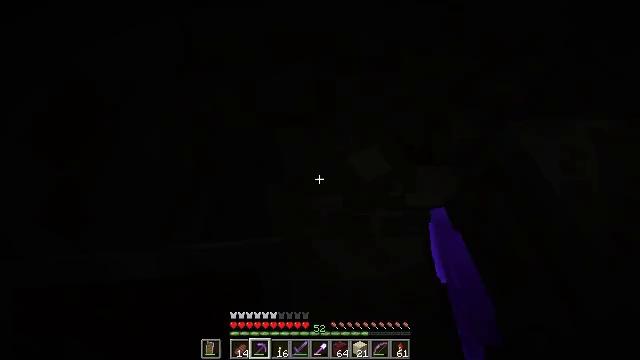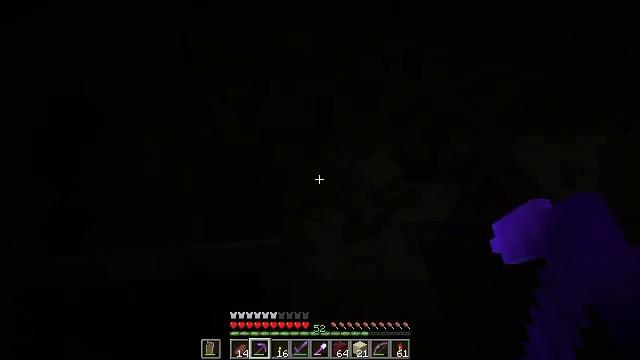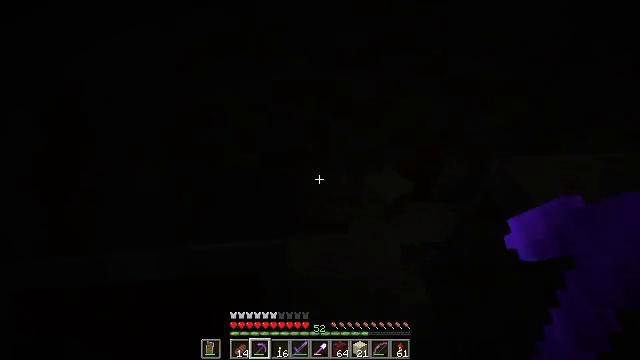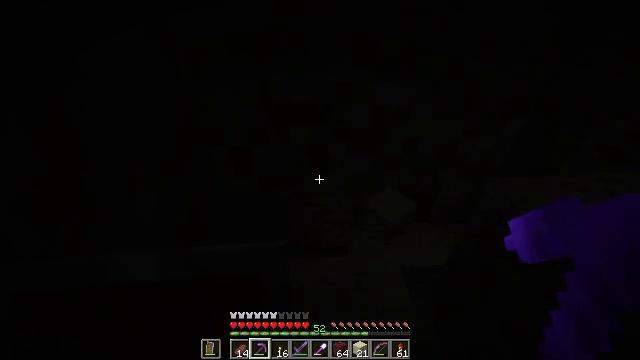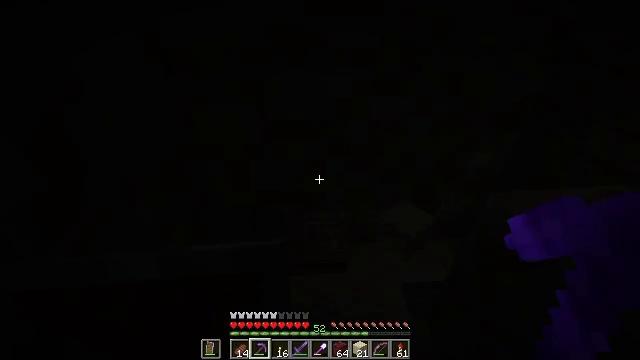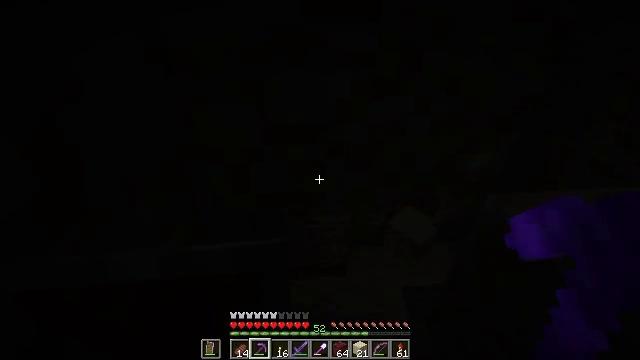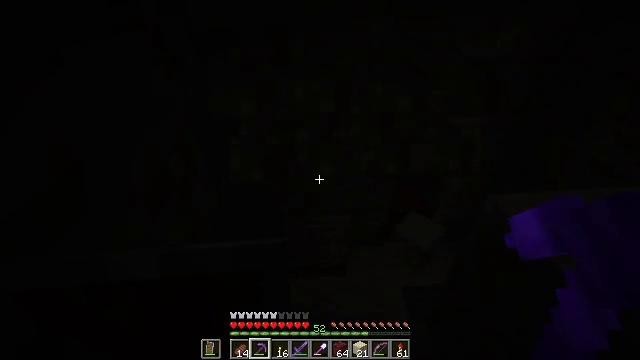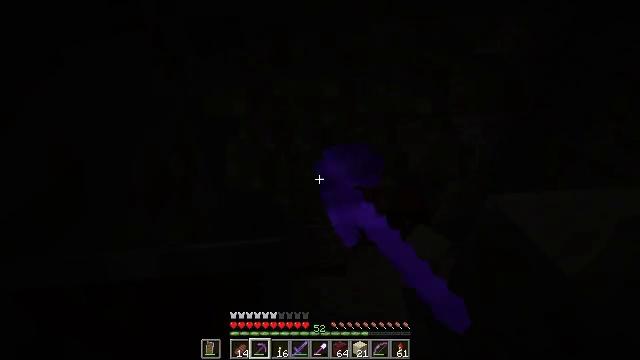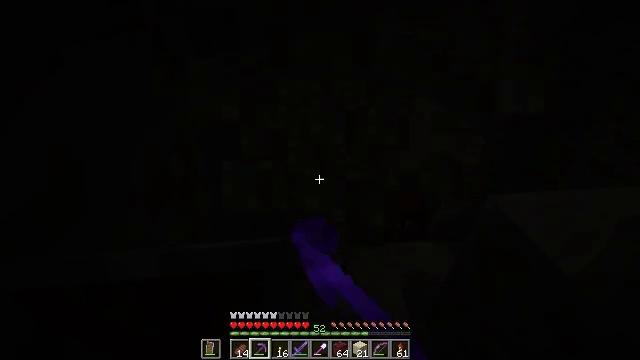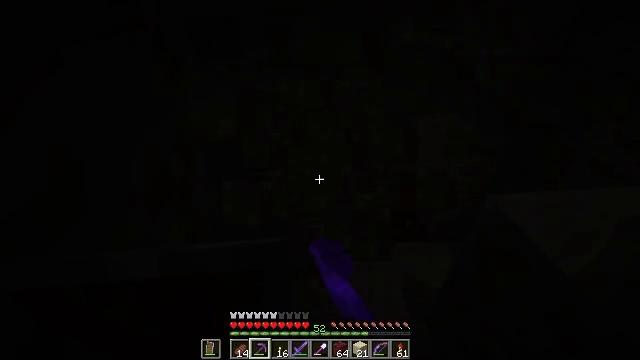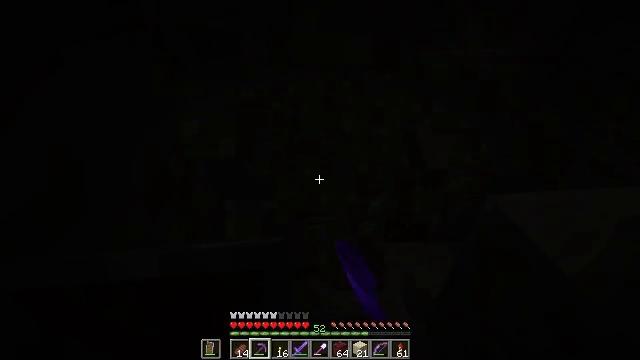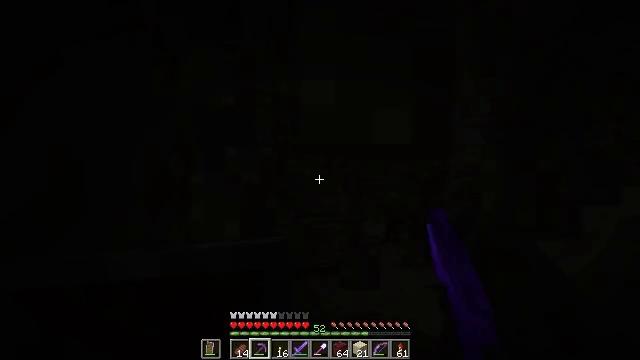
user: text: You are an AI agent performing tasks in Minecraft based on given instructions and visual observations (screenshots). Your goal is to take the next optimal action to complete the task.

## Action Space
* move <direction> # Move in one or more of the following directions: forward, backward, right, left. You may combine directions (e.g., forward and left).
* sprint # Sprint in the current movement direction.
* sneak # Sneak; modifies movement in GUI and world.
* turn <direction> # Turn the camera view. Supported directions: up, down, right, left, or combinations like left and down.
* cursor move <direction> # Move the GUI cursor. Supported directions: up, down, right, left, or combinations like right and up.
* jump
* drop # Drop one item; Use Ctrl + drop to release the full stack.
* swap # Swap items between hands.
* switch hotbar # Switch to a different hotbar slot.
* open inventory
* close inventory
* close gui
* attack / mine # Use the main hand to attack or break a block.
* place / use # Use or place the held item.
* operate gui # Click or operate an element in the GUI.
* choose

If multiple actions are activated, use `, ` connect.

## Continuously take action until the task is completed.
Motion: motion action
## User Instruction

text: Dig up the sandstone.
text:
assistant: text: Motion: turn up
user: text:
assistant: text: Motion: turn up
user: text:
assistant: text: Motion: turn up
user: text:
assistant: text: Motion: turn up
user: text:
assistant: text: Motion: no_op
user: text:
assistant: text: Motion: attack / mine
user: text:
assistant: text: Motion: attack / mine
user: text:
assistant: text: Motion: no_op
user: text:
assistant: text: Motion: no_op
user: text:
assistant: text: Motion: no_op
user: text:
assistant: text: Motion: no_op
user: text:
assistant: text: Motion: no_op